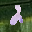
Label: 2